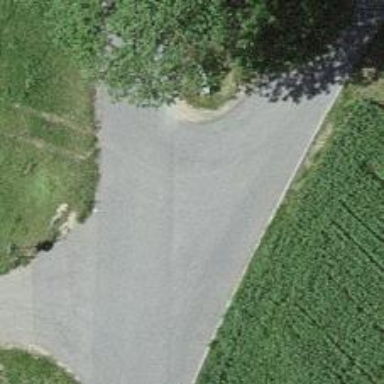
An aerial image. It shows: Paved residential road.